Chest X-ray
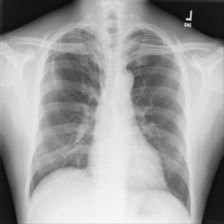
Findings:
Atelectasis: negative
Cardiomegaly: negative
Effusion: negative
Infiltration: negative
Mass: negative
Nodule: negative
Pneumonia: negative
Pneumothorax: negative
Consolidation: negative
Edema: negative
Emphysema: negative
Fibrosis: negative
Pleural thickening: negative
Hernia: negative